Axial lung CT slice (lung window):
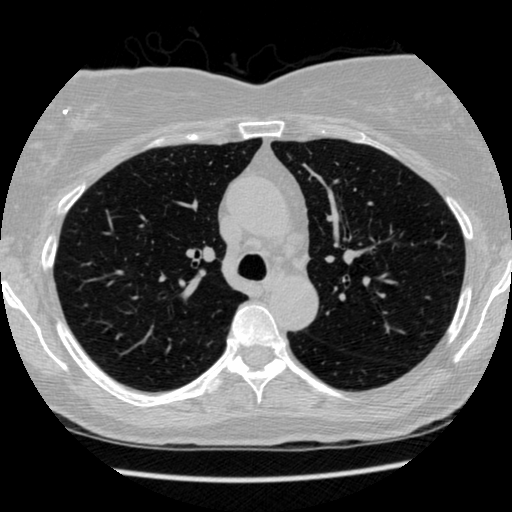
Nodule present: no